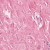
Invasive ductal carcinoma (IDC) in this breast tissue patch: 0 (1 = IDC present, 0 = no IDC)